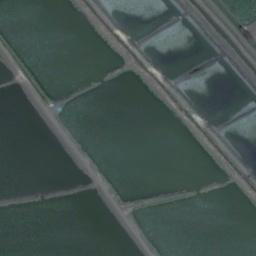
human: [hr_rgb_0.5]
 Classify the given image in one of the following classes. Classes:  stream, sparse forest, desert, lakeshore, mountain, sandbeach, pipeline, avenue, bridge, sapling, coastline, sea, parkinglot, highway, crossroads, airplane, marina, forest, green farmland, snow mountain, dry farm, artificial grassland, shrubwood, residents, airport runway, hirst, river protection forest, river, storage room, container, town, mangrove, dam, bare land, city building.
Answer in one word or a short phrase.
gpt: green farmland